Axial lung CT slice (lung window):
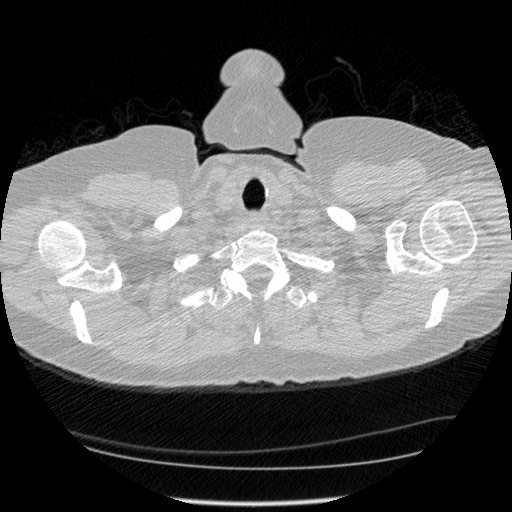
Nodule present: no